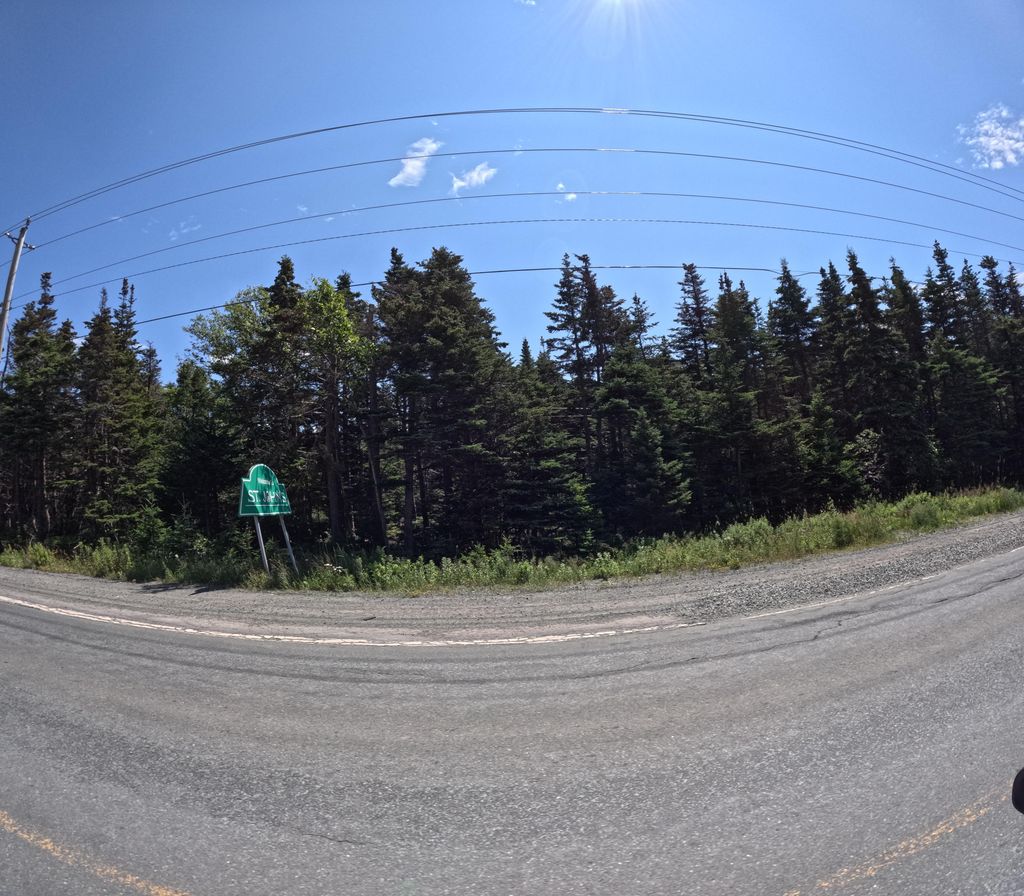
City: st_johns